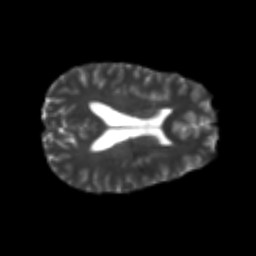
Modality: T2w
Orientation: axial
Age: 26
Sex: male
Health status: healthy
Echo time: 0.074 s